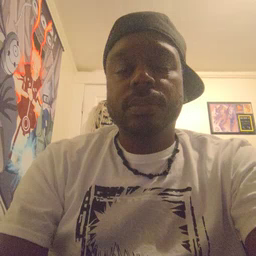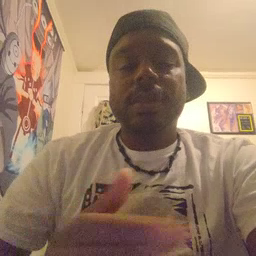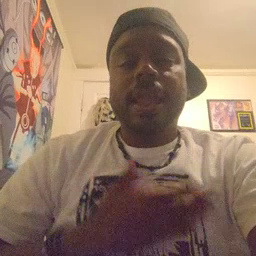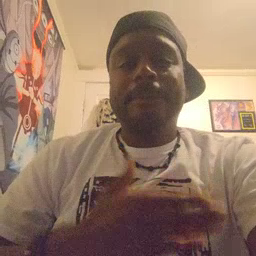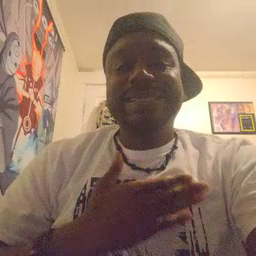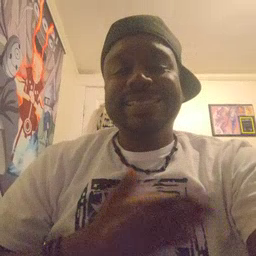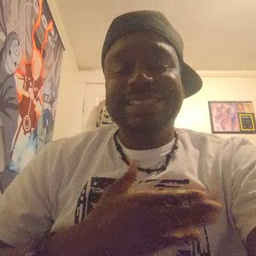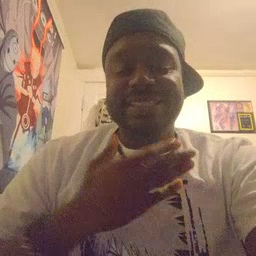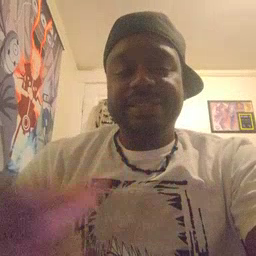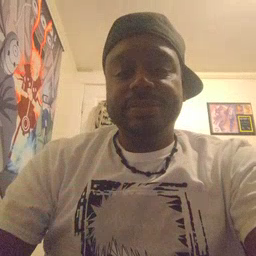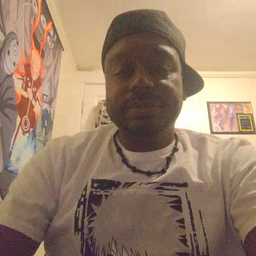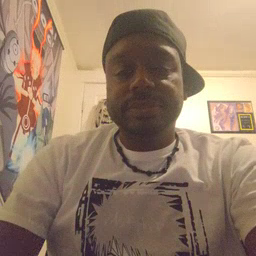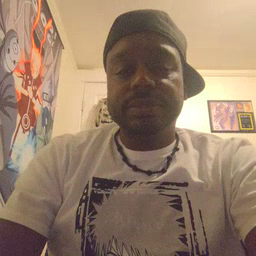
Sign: happy